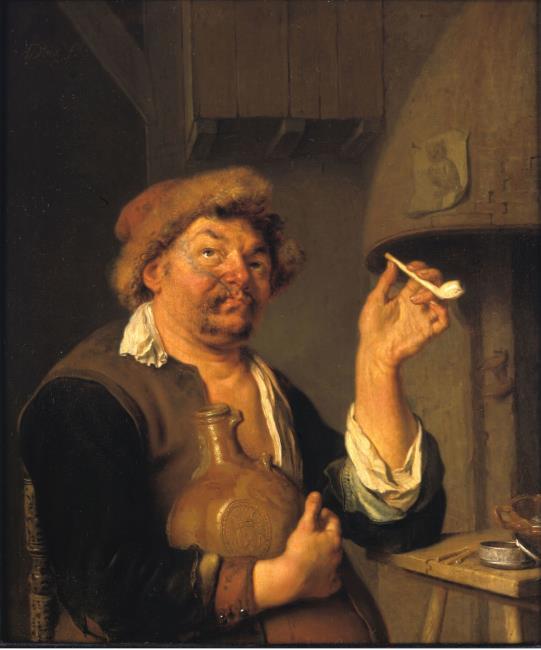
Title: Sitting smoker with a jug
Artist: Ary de Vois
Earliest date: 1653
Latest date: 1680
Genre: painting
Iconography: Tobacco
Keywords: genre, one human figure, half-length, interior view, mantelpiece, pinned-up print (depicted), pipe, smoking (activity), fire pot, tobacco box